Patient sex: M
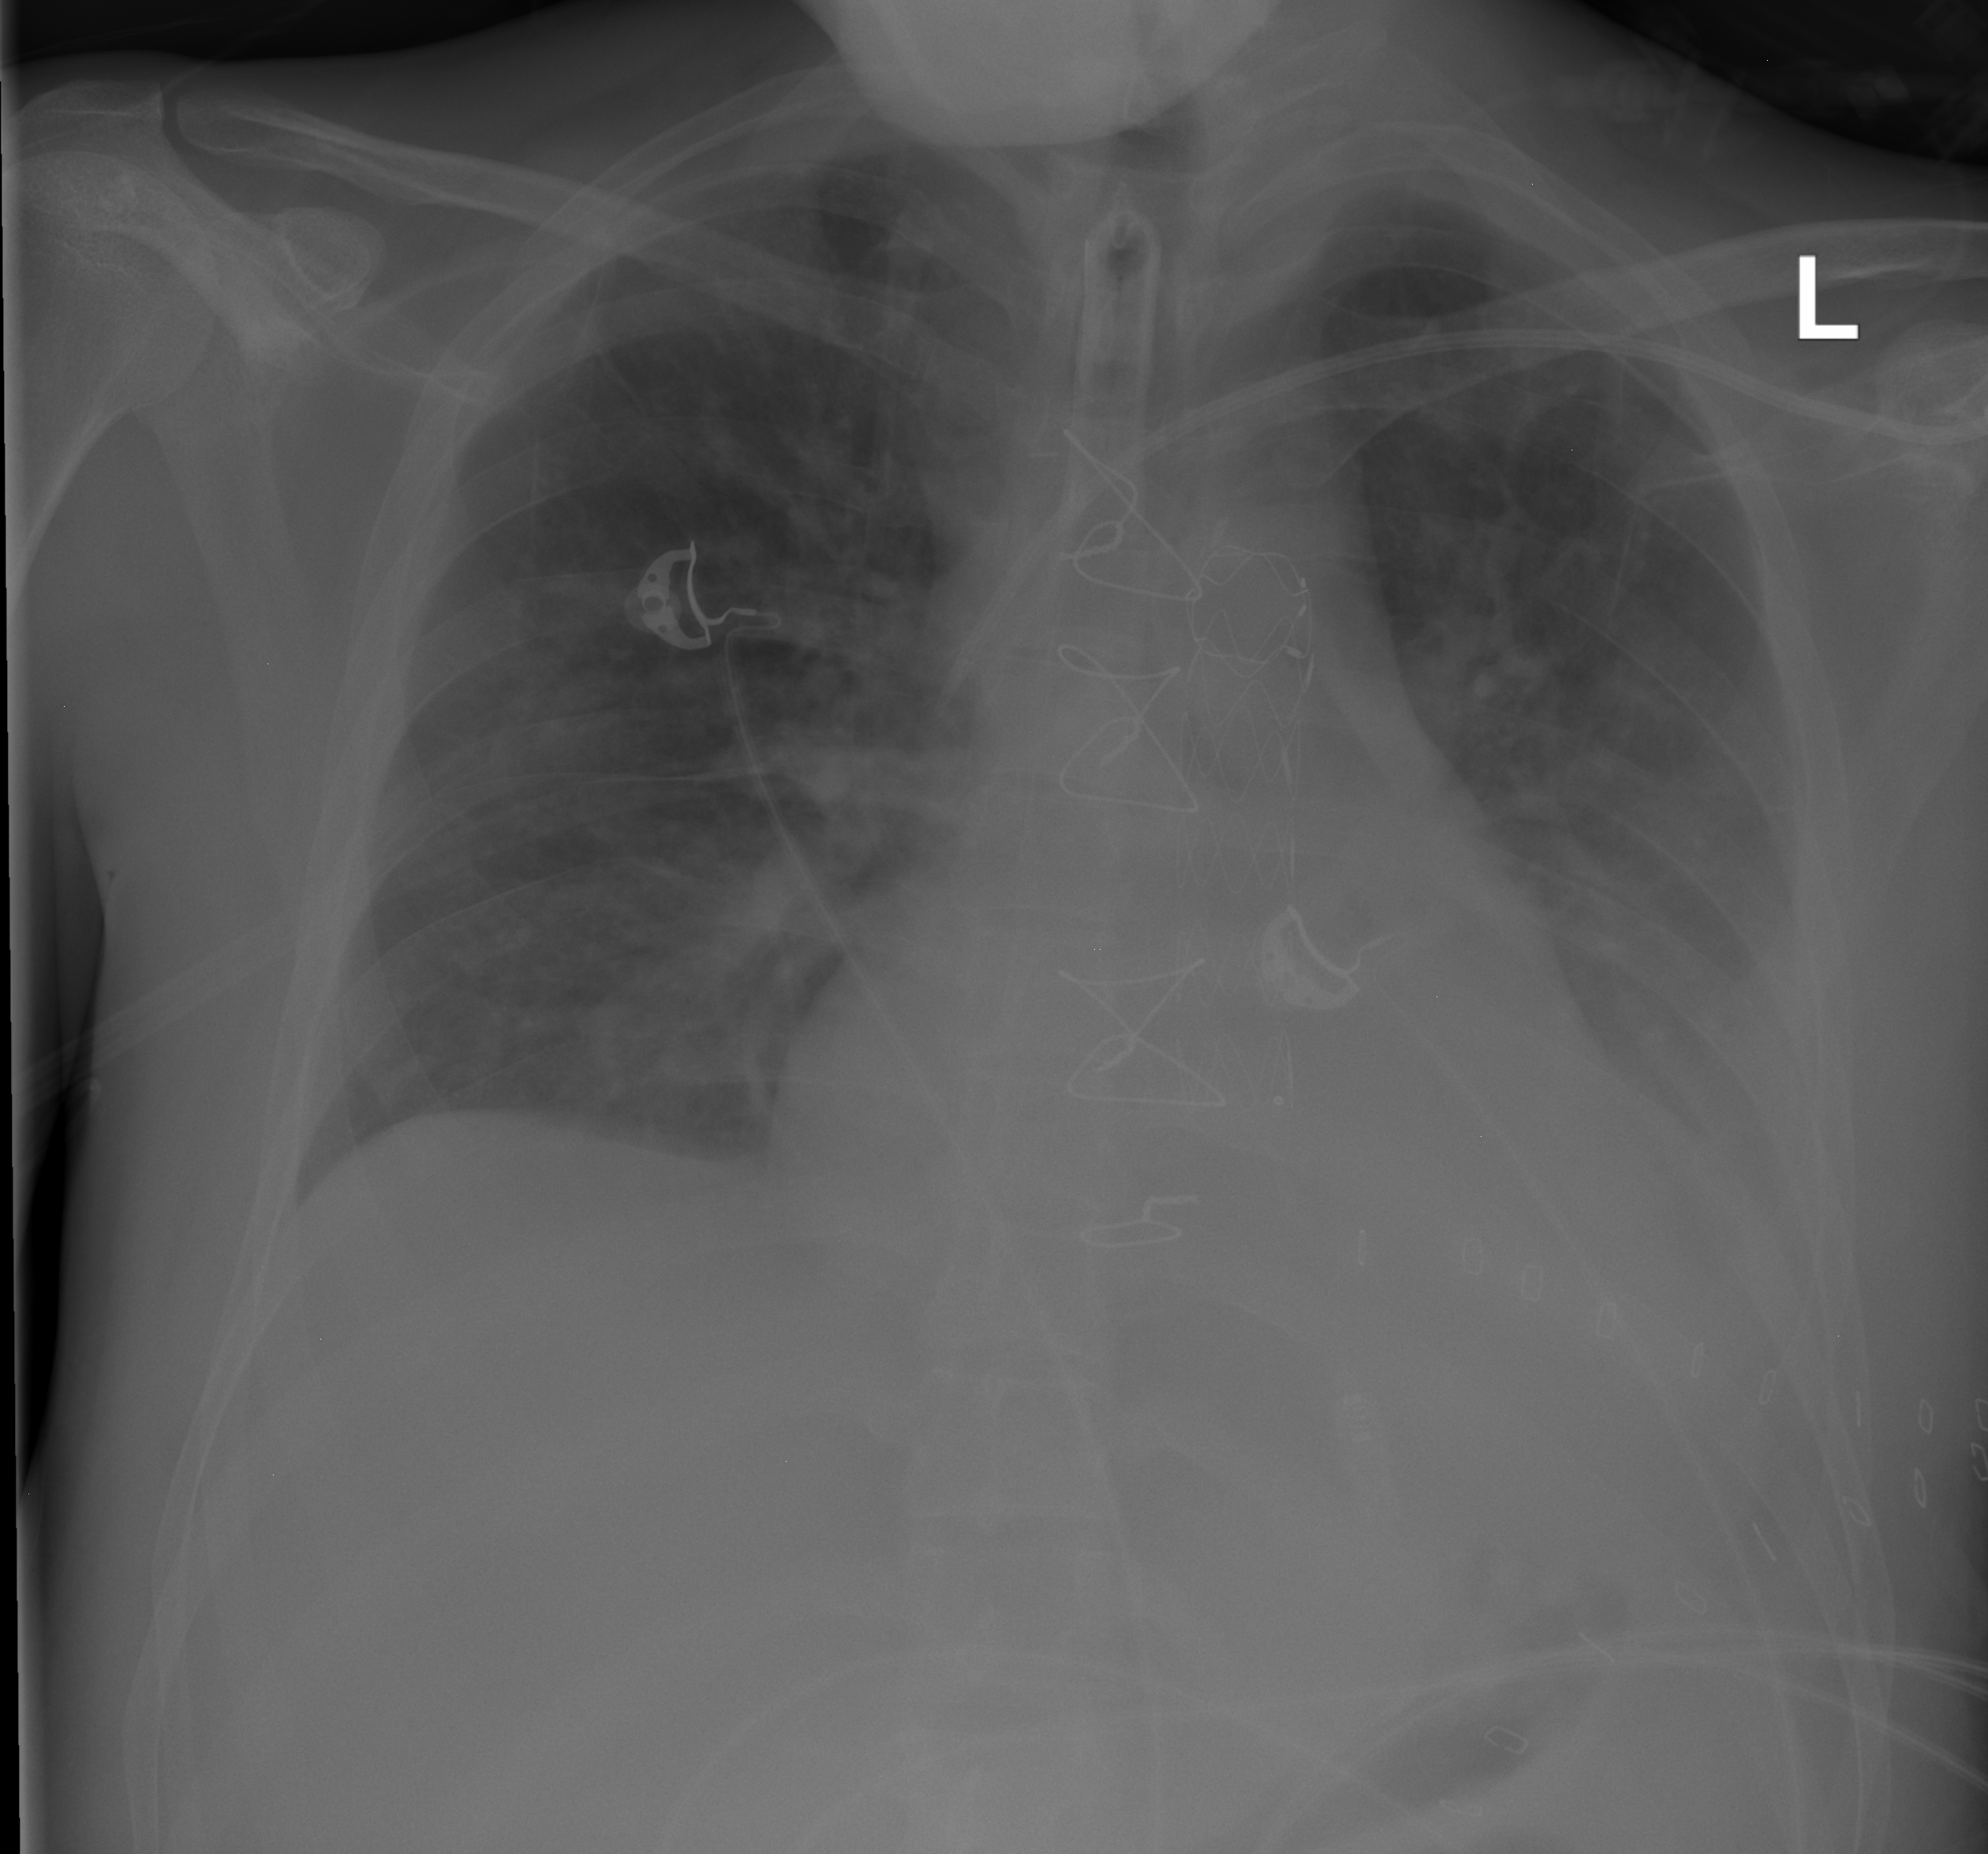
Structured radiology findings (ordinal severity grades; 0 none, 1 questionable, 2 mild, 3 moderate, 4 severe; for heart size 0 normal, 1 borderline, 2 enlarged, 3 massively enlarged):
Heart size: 1
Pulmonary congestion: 0
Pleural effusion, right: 0
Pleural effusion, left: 3
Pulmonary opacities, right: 0
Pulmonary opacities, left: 0
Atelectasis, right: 0
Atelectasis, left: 3